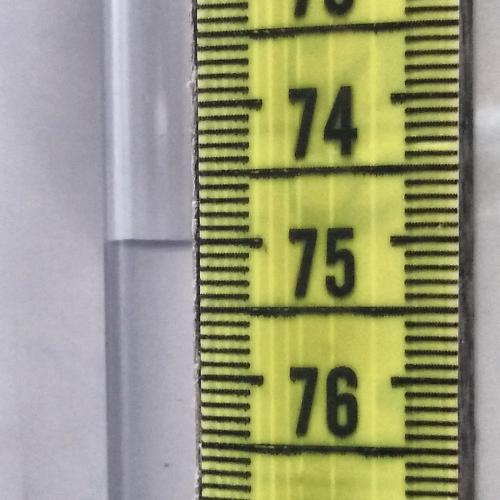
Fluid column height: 75.0 cm